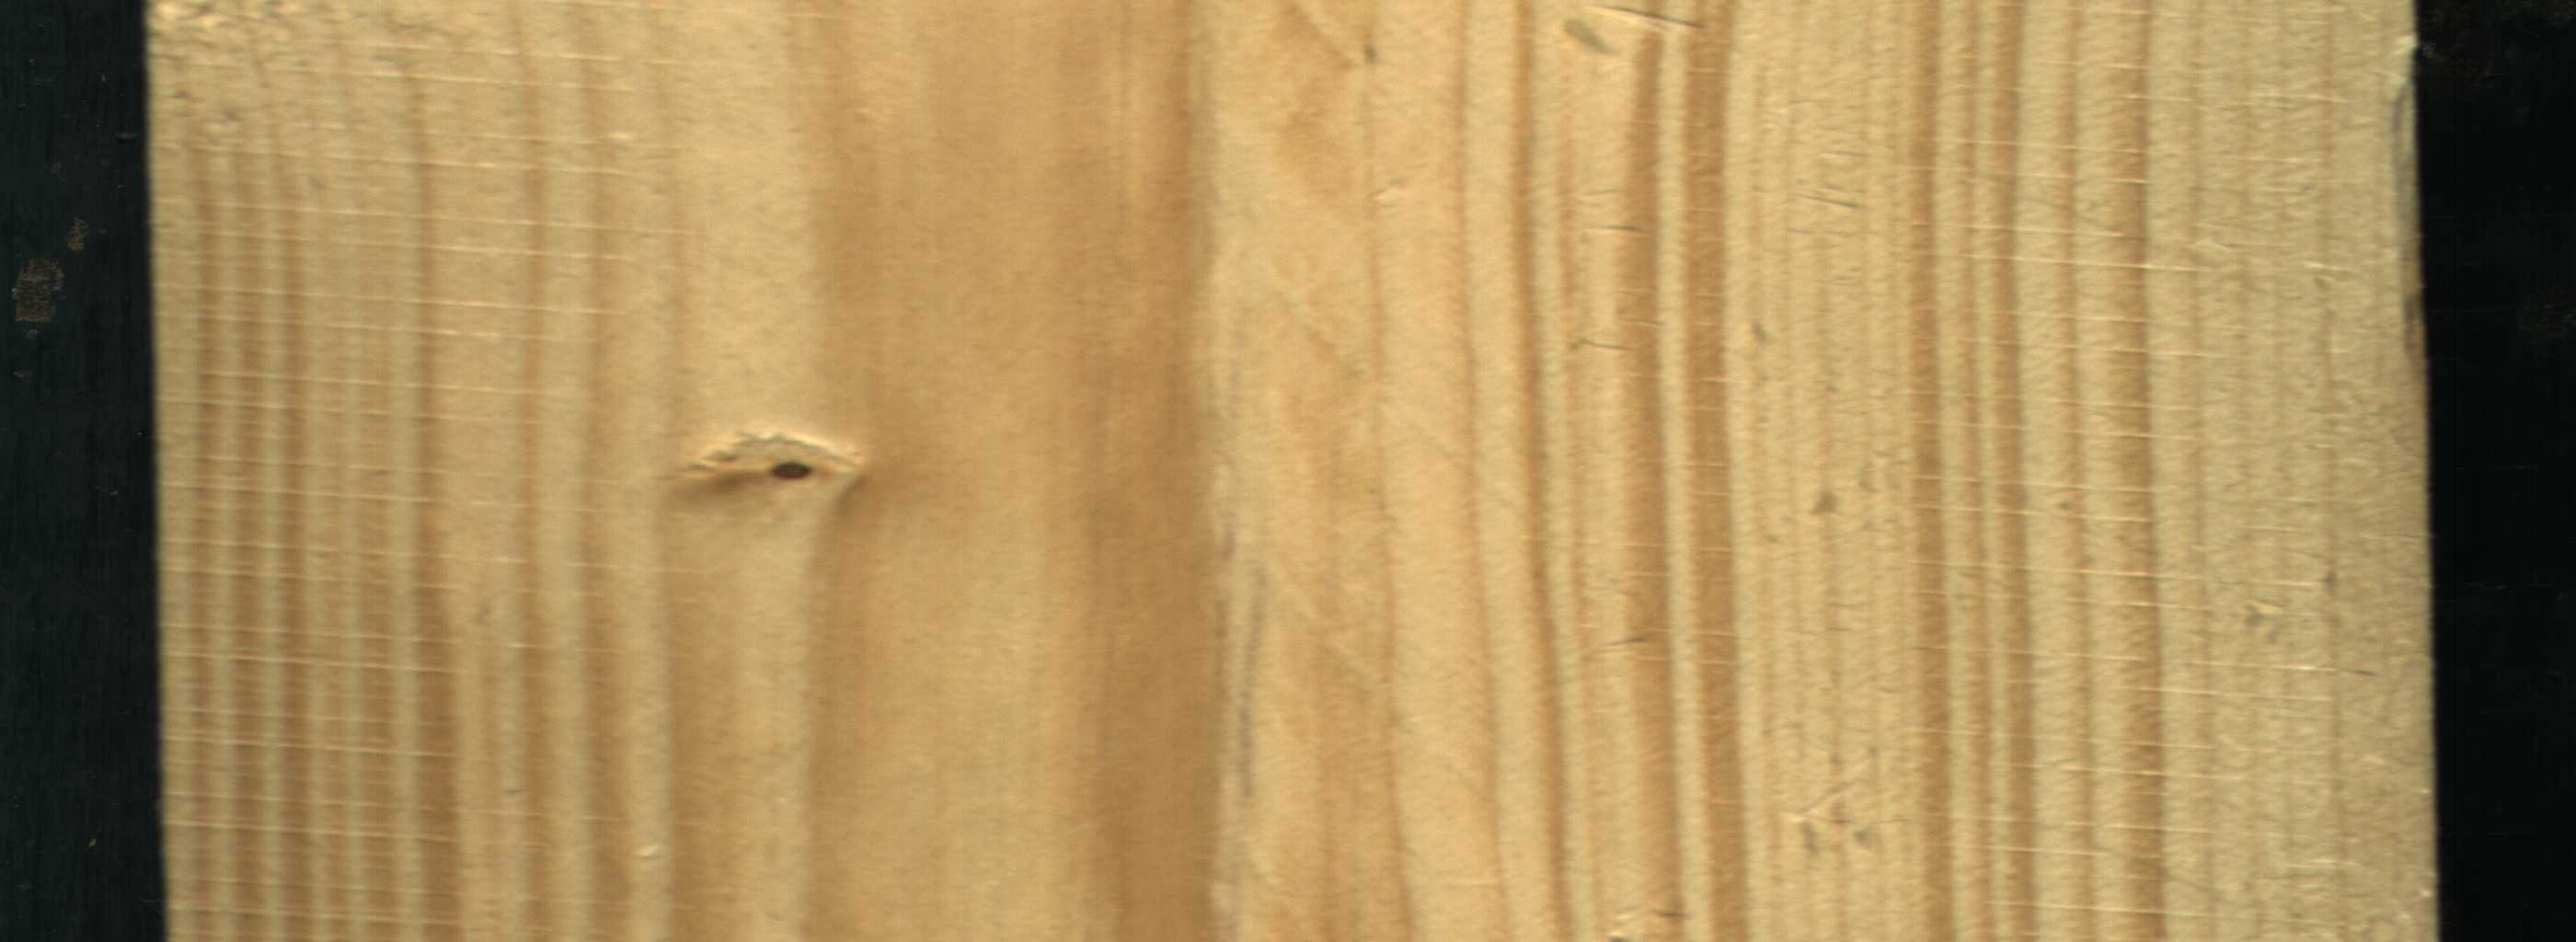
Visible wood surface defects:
Live_Knot